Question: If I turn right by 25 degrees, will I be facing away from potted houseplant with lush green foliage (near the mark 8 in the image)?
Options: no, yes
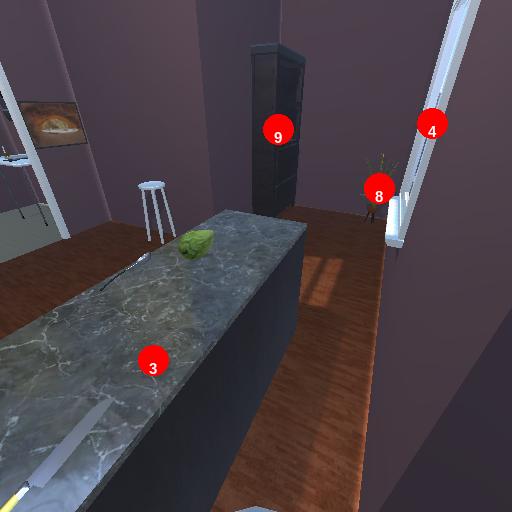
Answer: no